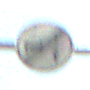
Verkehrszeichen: EndeVerbotUeberholenEinspurigeFahrzeuge
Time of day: MorningAfternoon
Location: Outdoor (Beach)
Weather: PartlyCloudy
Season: NotSpecified
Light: Natural